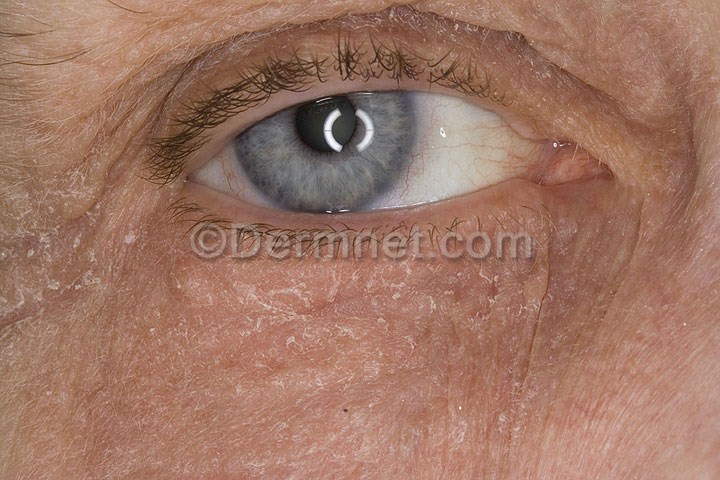
Disease: Eczema Photos